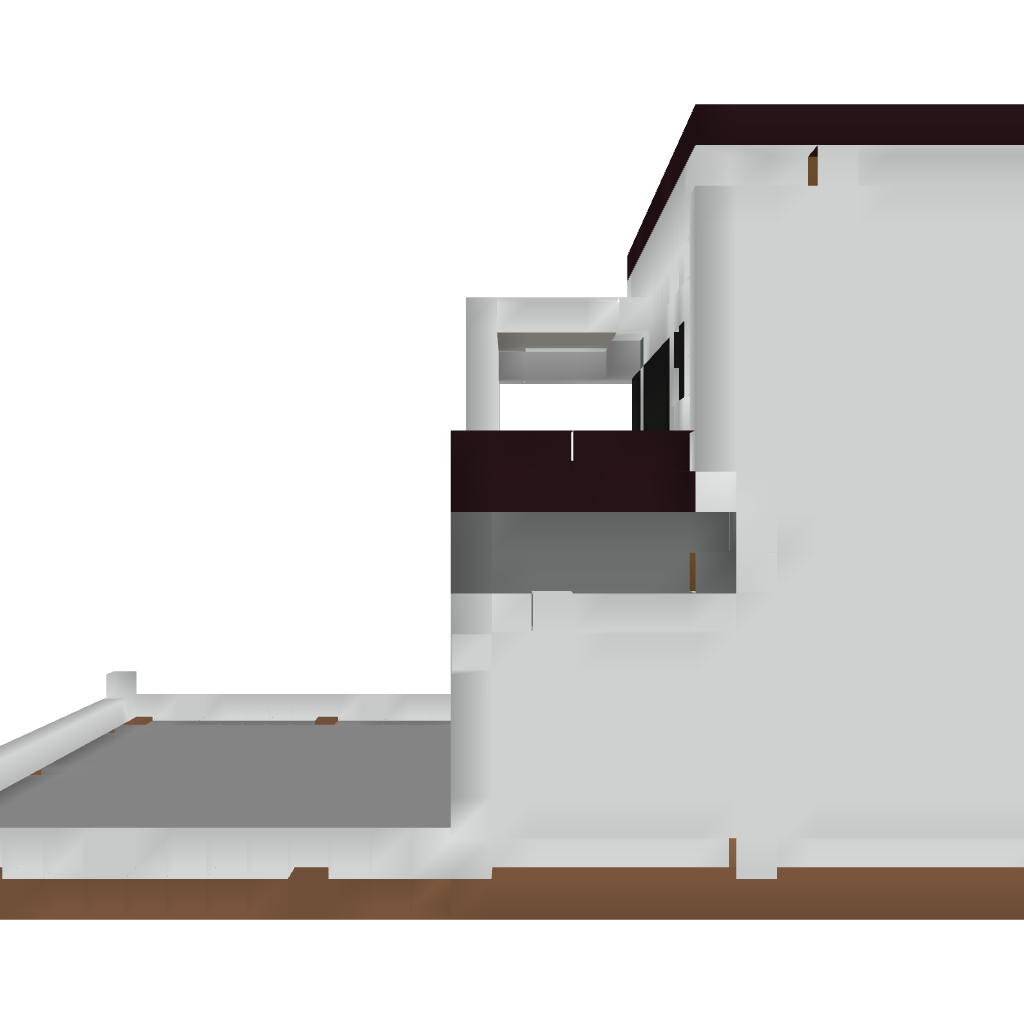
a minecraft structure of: A Modern Home